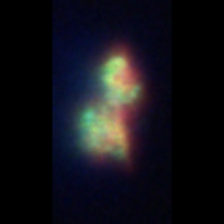
Taxon: Unknown_detritus
Group: Unknown